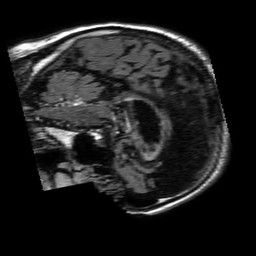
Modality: FLAIR
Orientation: sagittal
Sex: male
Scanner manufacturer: philips
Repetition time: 11 s
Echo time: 0.125 s